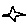
Label: star